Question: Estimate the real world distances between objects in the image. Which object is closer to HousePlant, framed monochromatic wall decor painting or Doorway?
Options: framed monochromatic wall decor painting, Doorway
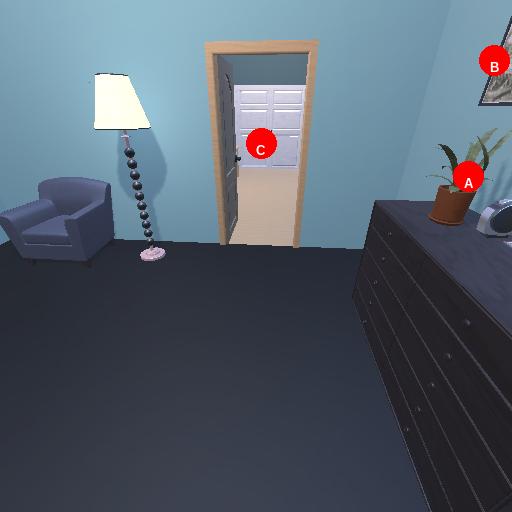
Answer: framed monochromatic wall decor painting